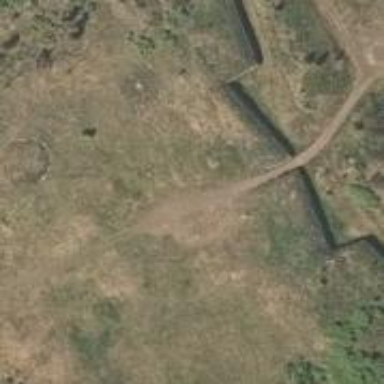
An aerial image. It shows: Historic fort.